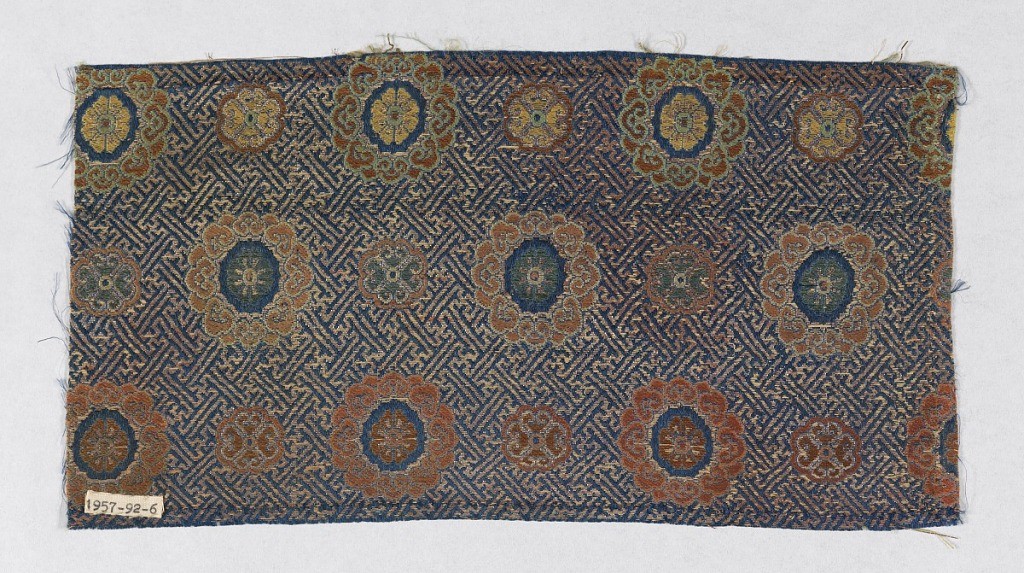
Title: Textile
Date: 19th century
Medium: silk, paper with applied gold foil Technique: plain compound weave
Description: Blue ground with metallic gold continuous geometric pattern with swastikas. Horizontal pattern with alternating large and small flowers in multicolored threads.